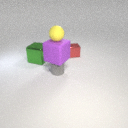
small red metal cube behind large green metal cube